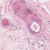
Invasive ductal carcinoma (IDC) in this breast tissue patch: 0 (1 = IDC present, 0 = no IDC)